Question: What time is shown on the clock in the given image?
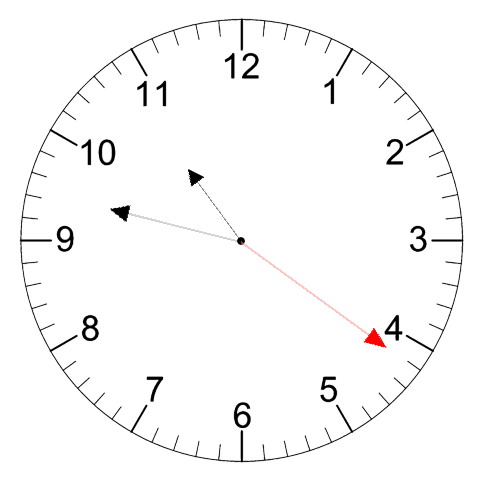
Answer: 10:47:21